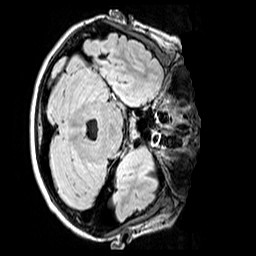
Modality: FLAIR
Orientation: axial
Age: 10
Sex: male
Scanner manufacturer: siemens
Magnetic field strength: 3 T
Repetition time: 5 s
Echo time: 0.388 s